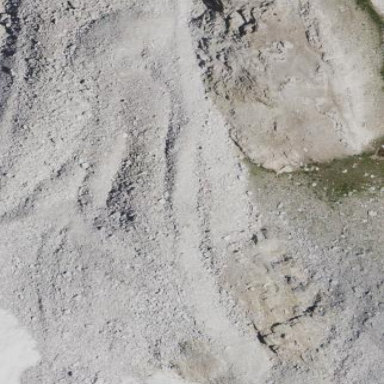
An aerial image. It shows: Natural scree.